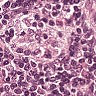
Metastatic tissue present: no